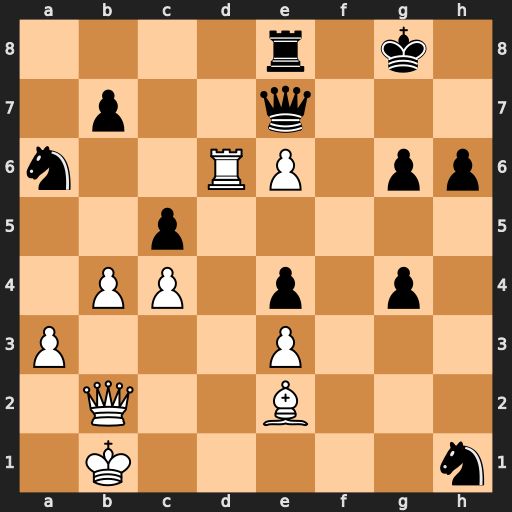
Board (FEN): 4r1k1/1p2q3/n2RP1pp/2p5/1PP1p1p1/P3P3/1Q2B3/1K5n
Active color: w
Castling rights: -
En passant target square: -
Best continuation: Rd7 Qf8 Rf7 Qxf7 exf7+